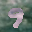
Label: 9